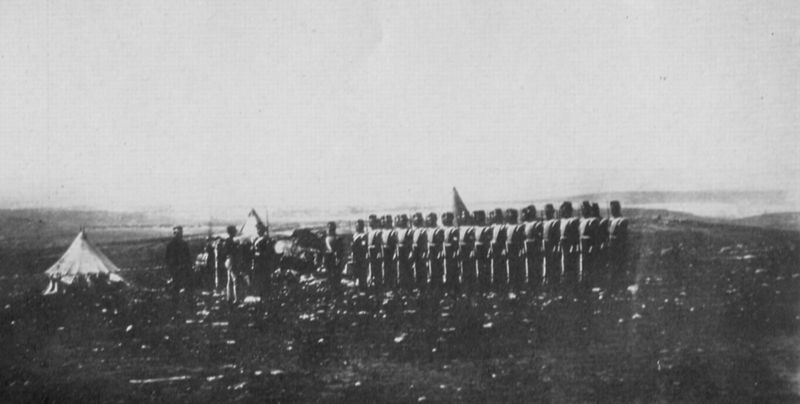
Titel: Die Reste der leichten Kompanie, 38. Regiment
Künstler: Roger Fenton
Standort: USA
Institution: Sammlung Gernsheim
Schlagwörter: gruppe, himmel, wasser, weiß, landschaft, männer, schwarz, stein, steine, tot, ebene, erde, feld, felder, ferne, horizont, hügel, natur, weite, flachland, fahne, flagge, russland, berge, wüste, nebel, geröll, krieg, schlacht, soldaten, ansprache, foto, fotografie, photographie, schwarz-weiß, uniform, uniformen, reihe, napoleon, offizier, armee, photo, helme, kavallerie, alle, feldherr, parade, fotographie, preussen, kolonie, kompanie, infanterie, zelt, zelte, formation, besatzung, in reih und glied, truppe, appell, apell, glied, kommandant, prärie, fez, aufstellung, aufmarsch, aufgestellt, befehl, ebende, kommandeur, batallion, rundzelt, krim, reih und glied, strammstehen, krass, motivation, strategie, zelt zelte, antreten, angetreten